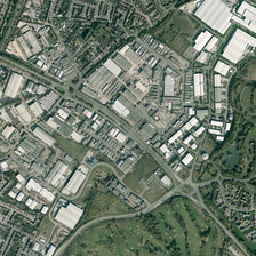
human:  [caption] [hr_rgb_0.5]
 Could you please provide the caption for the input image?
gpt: There is a big factory next to the road.

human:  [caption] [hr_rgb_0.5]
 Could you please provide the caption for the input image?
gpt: Next to the road is a big factory.

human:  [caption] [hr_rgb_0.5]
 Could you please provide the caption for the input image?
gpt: Many roads around the factory.

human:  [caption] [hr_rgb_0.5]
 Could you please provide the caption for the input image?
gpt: There are many roads around the factory.

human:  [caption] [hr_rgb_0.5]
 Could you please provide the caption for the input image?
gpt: many roads around the factory.